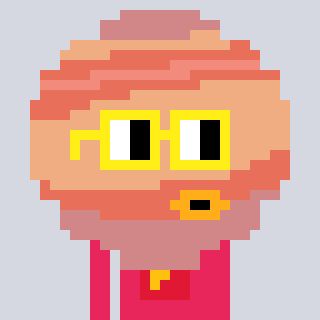
a pixel art character with square yellow glasses, a jupiter-shaped head and a redpinkish-colored body on a cool background